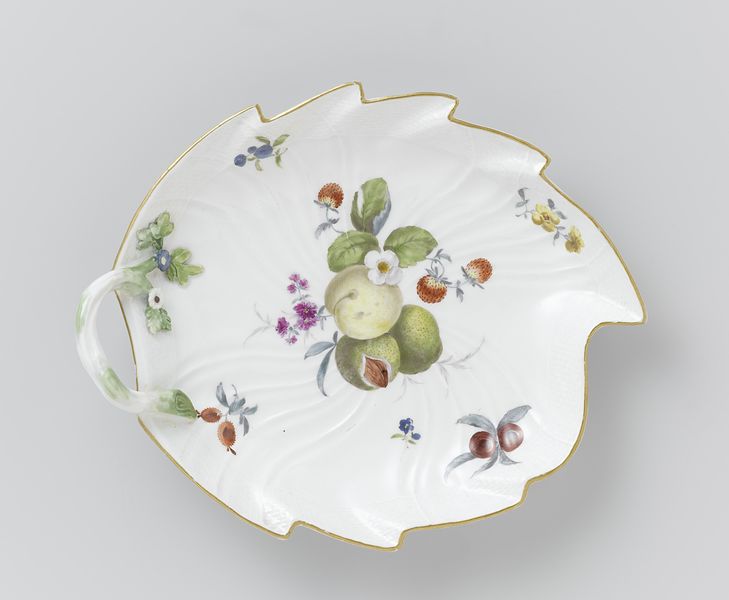
Titel: Schotel, veelkleurig beschilderd met Deutsche Blumen, insekten en vruchten
Künstler: Meissener Porzellan Manufaktur
Standort: Amsterdam
Institution: Rijksmuseum
Schlagwörter: blue, red, white, gold, gray, green, yellow, flowers, pink, fruit, orange, gilt, purple, leaves, colorful, leaf, china, dish, plate, porcelain, painted, growing, shape, stem, blossom, pretty, edge, delicate, stems, stalk, handle, shaped, rim, berries, strawberries, limes, sprigs